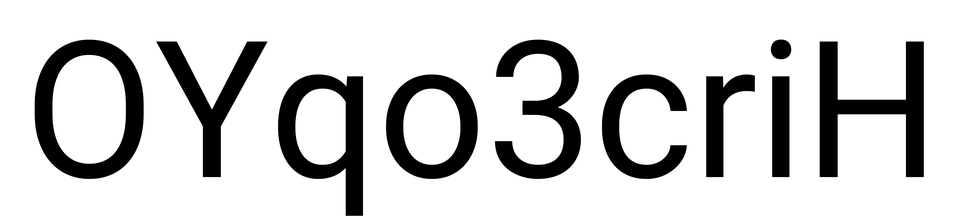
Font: Roboto_Regular